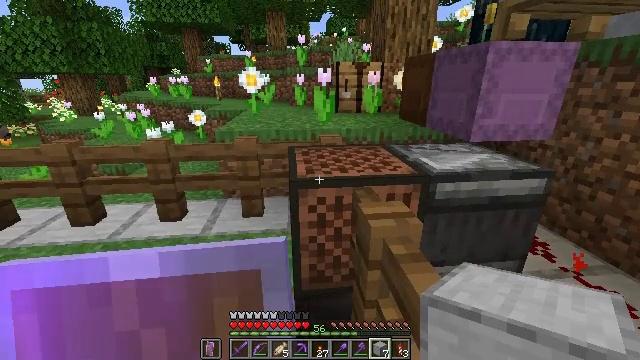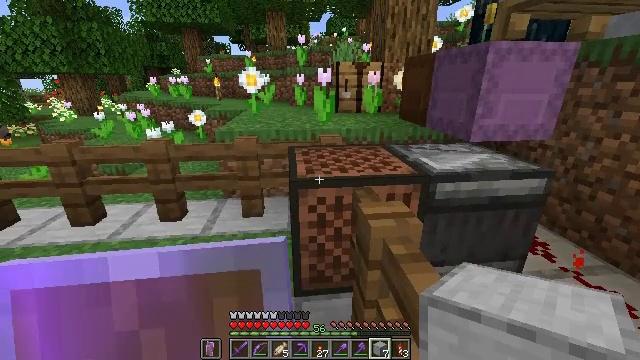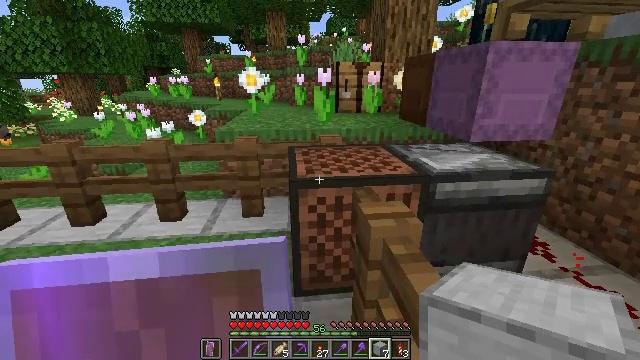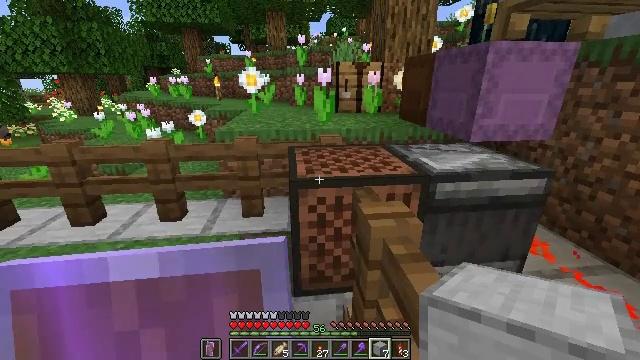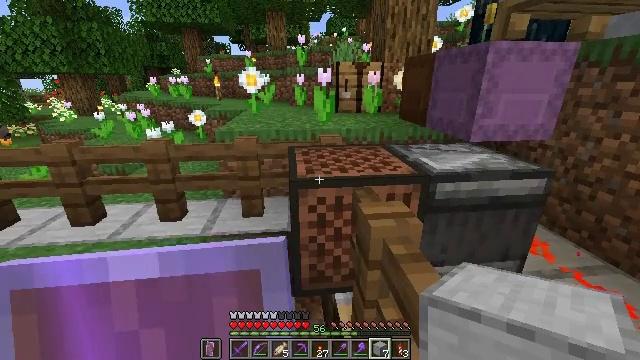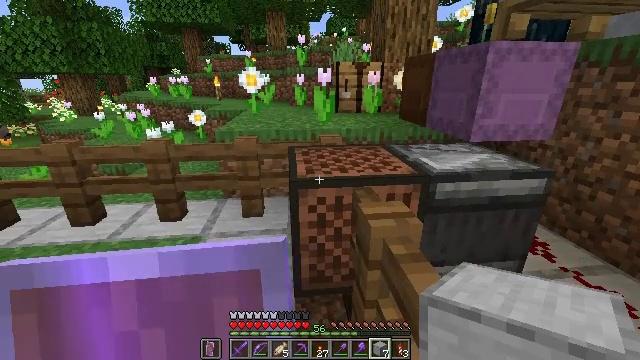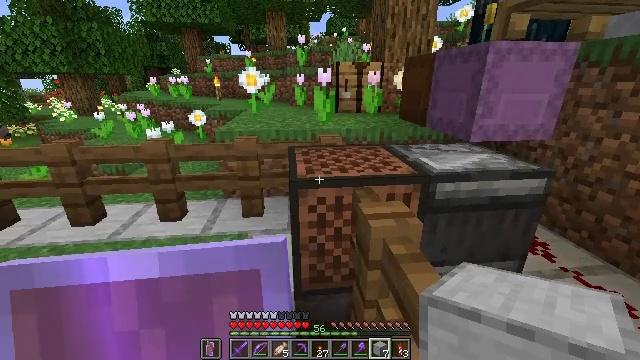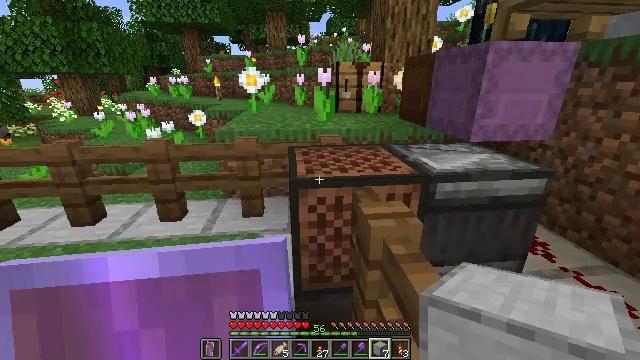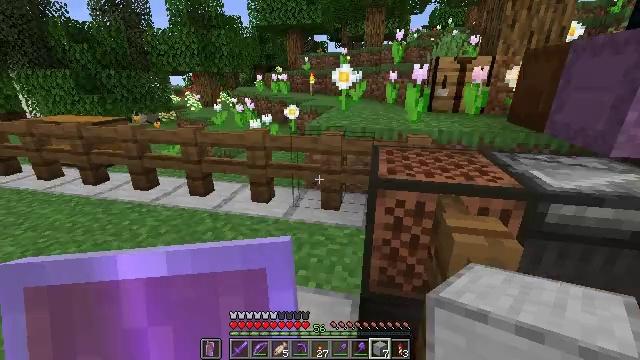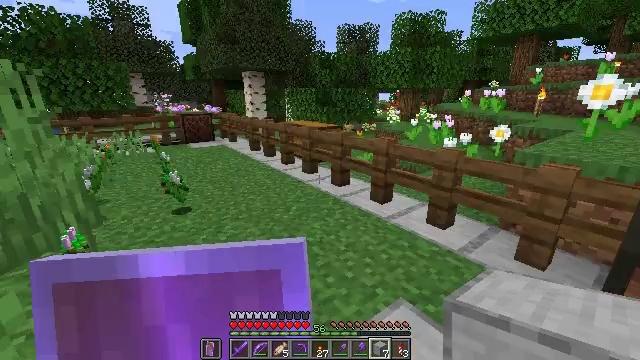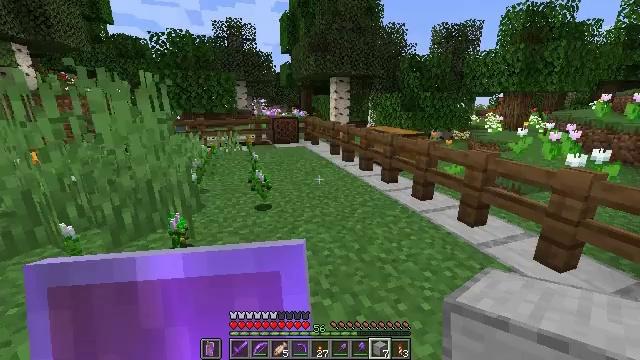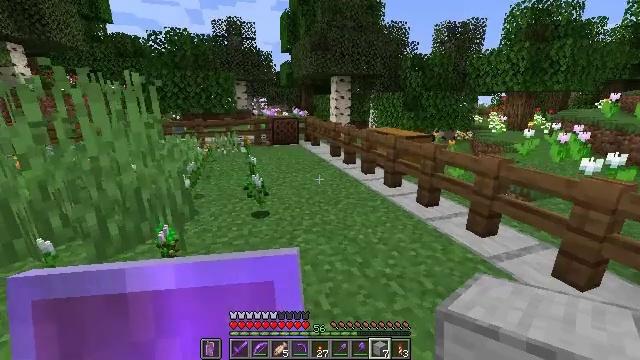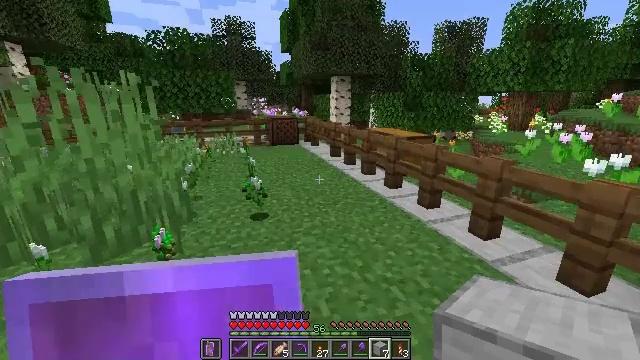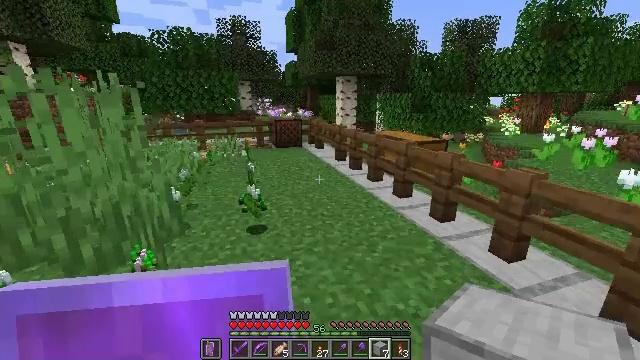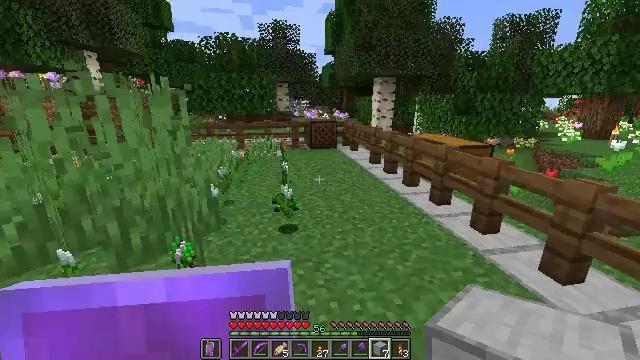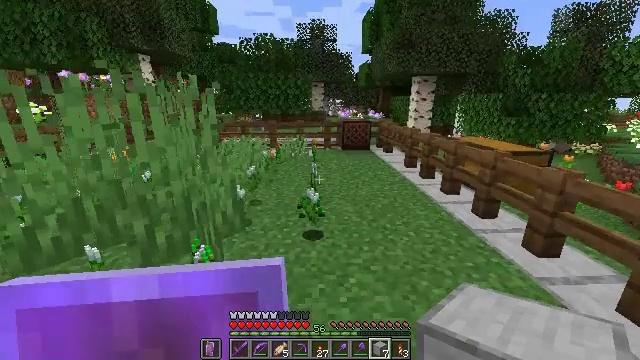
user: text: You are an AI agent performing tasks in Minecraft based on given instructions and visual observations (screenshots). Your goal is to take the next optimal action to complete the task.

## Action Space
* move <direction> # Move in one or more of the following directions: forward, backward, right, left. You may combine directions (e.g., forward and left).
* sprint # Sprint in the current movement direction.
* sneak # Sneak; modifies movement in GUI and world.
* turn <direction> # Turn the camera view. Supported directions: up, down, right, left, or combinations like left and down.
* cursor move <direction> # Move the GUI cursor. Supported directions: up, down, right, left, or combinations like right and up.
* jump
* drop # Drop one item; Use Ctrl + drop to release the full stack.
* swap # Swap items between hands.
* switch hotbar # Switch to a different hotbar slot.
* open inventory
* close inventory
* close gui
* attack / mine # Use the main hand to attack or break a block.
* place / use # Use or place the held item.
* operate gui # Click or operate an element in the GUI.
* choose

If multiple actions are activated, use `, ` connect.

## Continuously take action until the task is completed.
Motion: motion action
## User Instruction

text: Remove redstone wire from your setup.
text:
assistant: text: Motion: no_op
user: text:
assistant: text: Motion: no_op
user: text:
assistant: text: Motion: no_op
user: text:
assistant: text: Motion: no_op
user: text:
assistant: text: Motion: no_op
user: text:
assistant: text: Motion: no_op
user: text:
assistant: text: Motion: no_op
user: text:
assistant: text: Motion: turn left
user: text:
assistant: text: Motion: move forward, turn left and up
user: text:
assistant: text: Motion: move forward, turn left and up
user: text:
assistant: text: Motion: move forward
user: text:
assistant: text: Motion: move forward
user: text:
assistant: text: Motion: move forward, turn left
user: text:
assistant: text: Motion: move forward, sprint, turn left
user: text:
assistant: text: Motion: move forward, sprint, turn left
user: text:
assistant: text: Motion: move forward, sprint, turn left
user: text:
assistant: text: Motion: move forward, sprint
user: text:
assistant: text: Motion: move forward, sprint
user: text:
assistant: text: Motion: move forward, sprint
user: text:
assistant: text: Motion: move forward, sprint
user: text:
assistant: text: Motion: move forward, sprint
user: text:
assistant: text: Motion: move forward, sprint, turn right
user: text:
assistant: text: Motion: move forward, sprint, turn right
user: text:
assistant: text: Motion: move forward, sprint
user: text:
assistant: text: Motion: move forward, sprint
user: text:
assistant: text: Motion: move forward, sprint
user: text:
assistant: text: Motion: move forward, sprint
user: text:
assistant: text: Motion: move forward, sprint
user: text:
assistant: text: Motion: move forward, sprint
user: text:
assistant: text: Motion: move forward, sprint